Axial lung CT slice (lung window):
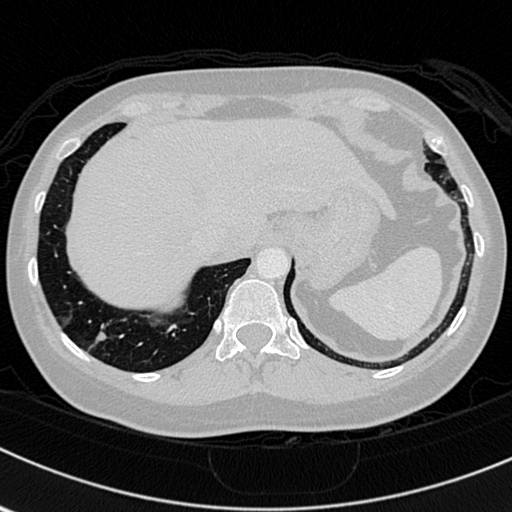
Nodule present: no